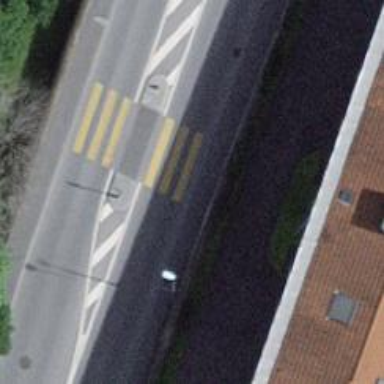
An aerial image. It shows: Zebra crossing with road island.